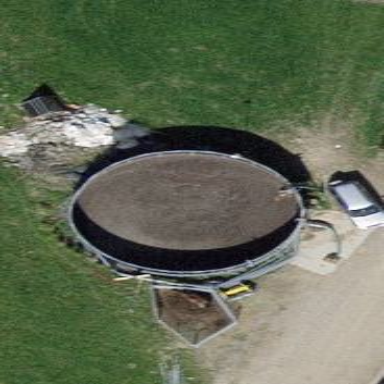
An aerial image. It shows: Storage tank that is man-made.